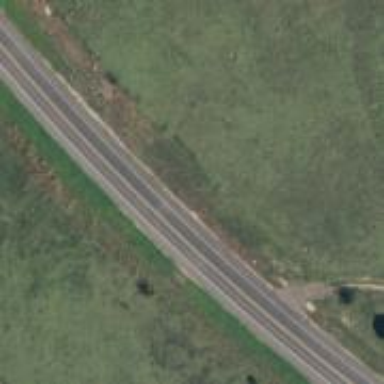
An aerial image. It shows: Tertiary road with asphalt surface.